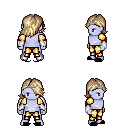
a pixel art fantasy rpg character, male body template, dark elf, purple skin, gold arm armor, gold greaves, white blonde swoop hairstyle, silver tiara, white cloth bracers, black slippers, four views (front, back, left, right), 2x2 character sprite sheet, small pixel art, hard edges, no anti-aliasing